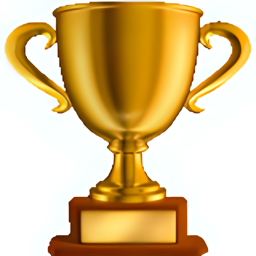
Name: trophy
Emoji: 🏆
Group: Activities
Sub-group: award-medal